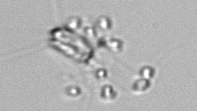
Label: Chaetoceros_didymus_TAG_external_flagellate